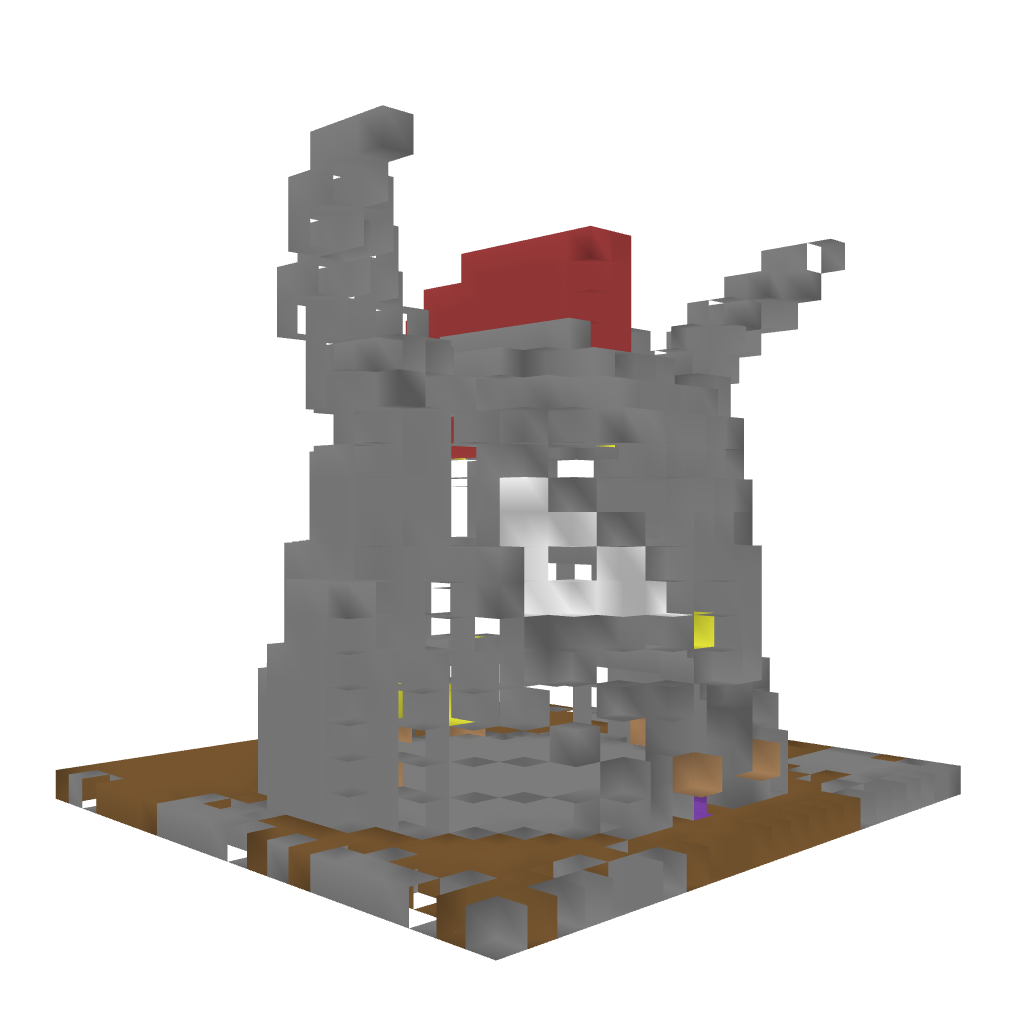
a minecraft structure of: Helmet Armor Shop bad low quality